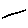
Label: line